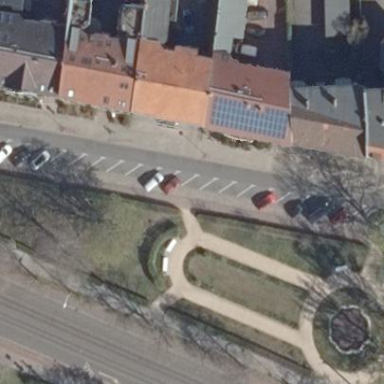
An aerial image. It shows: Parking available on the street side.